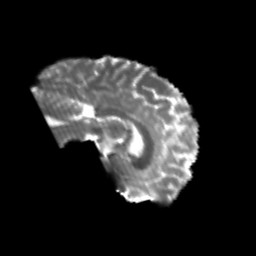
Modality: T2w
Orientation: sagittal
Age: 20
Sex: male
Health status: healthy
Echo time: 0.074 s